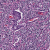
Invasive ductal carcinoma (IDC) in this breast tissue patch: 0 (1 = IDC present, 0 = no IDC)